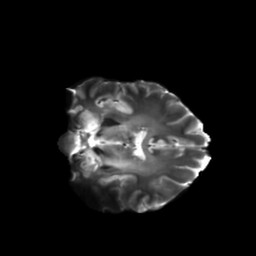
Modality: T2w
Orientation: coronal
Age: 23
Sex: female
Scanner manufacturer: siemens
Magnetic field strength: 6.98 T
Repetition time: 7.776 s
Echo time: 0.076 s